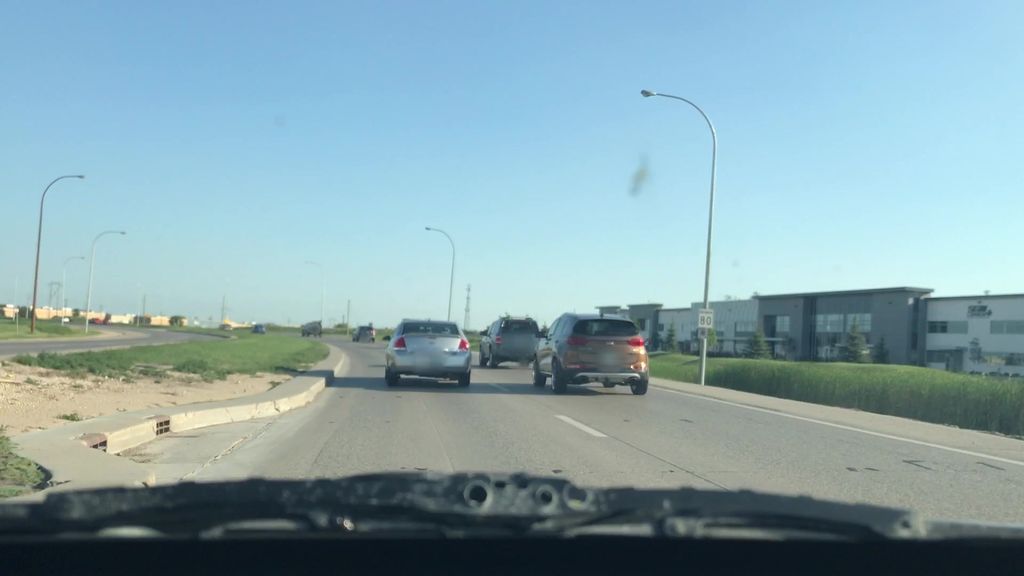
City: winnipeg